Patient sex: M
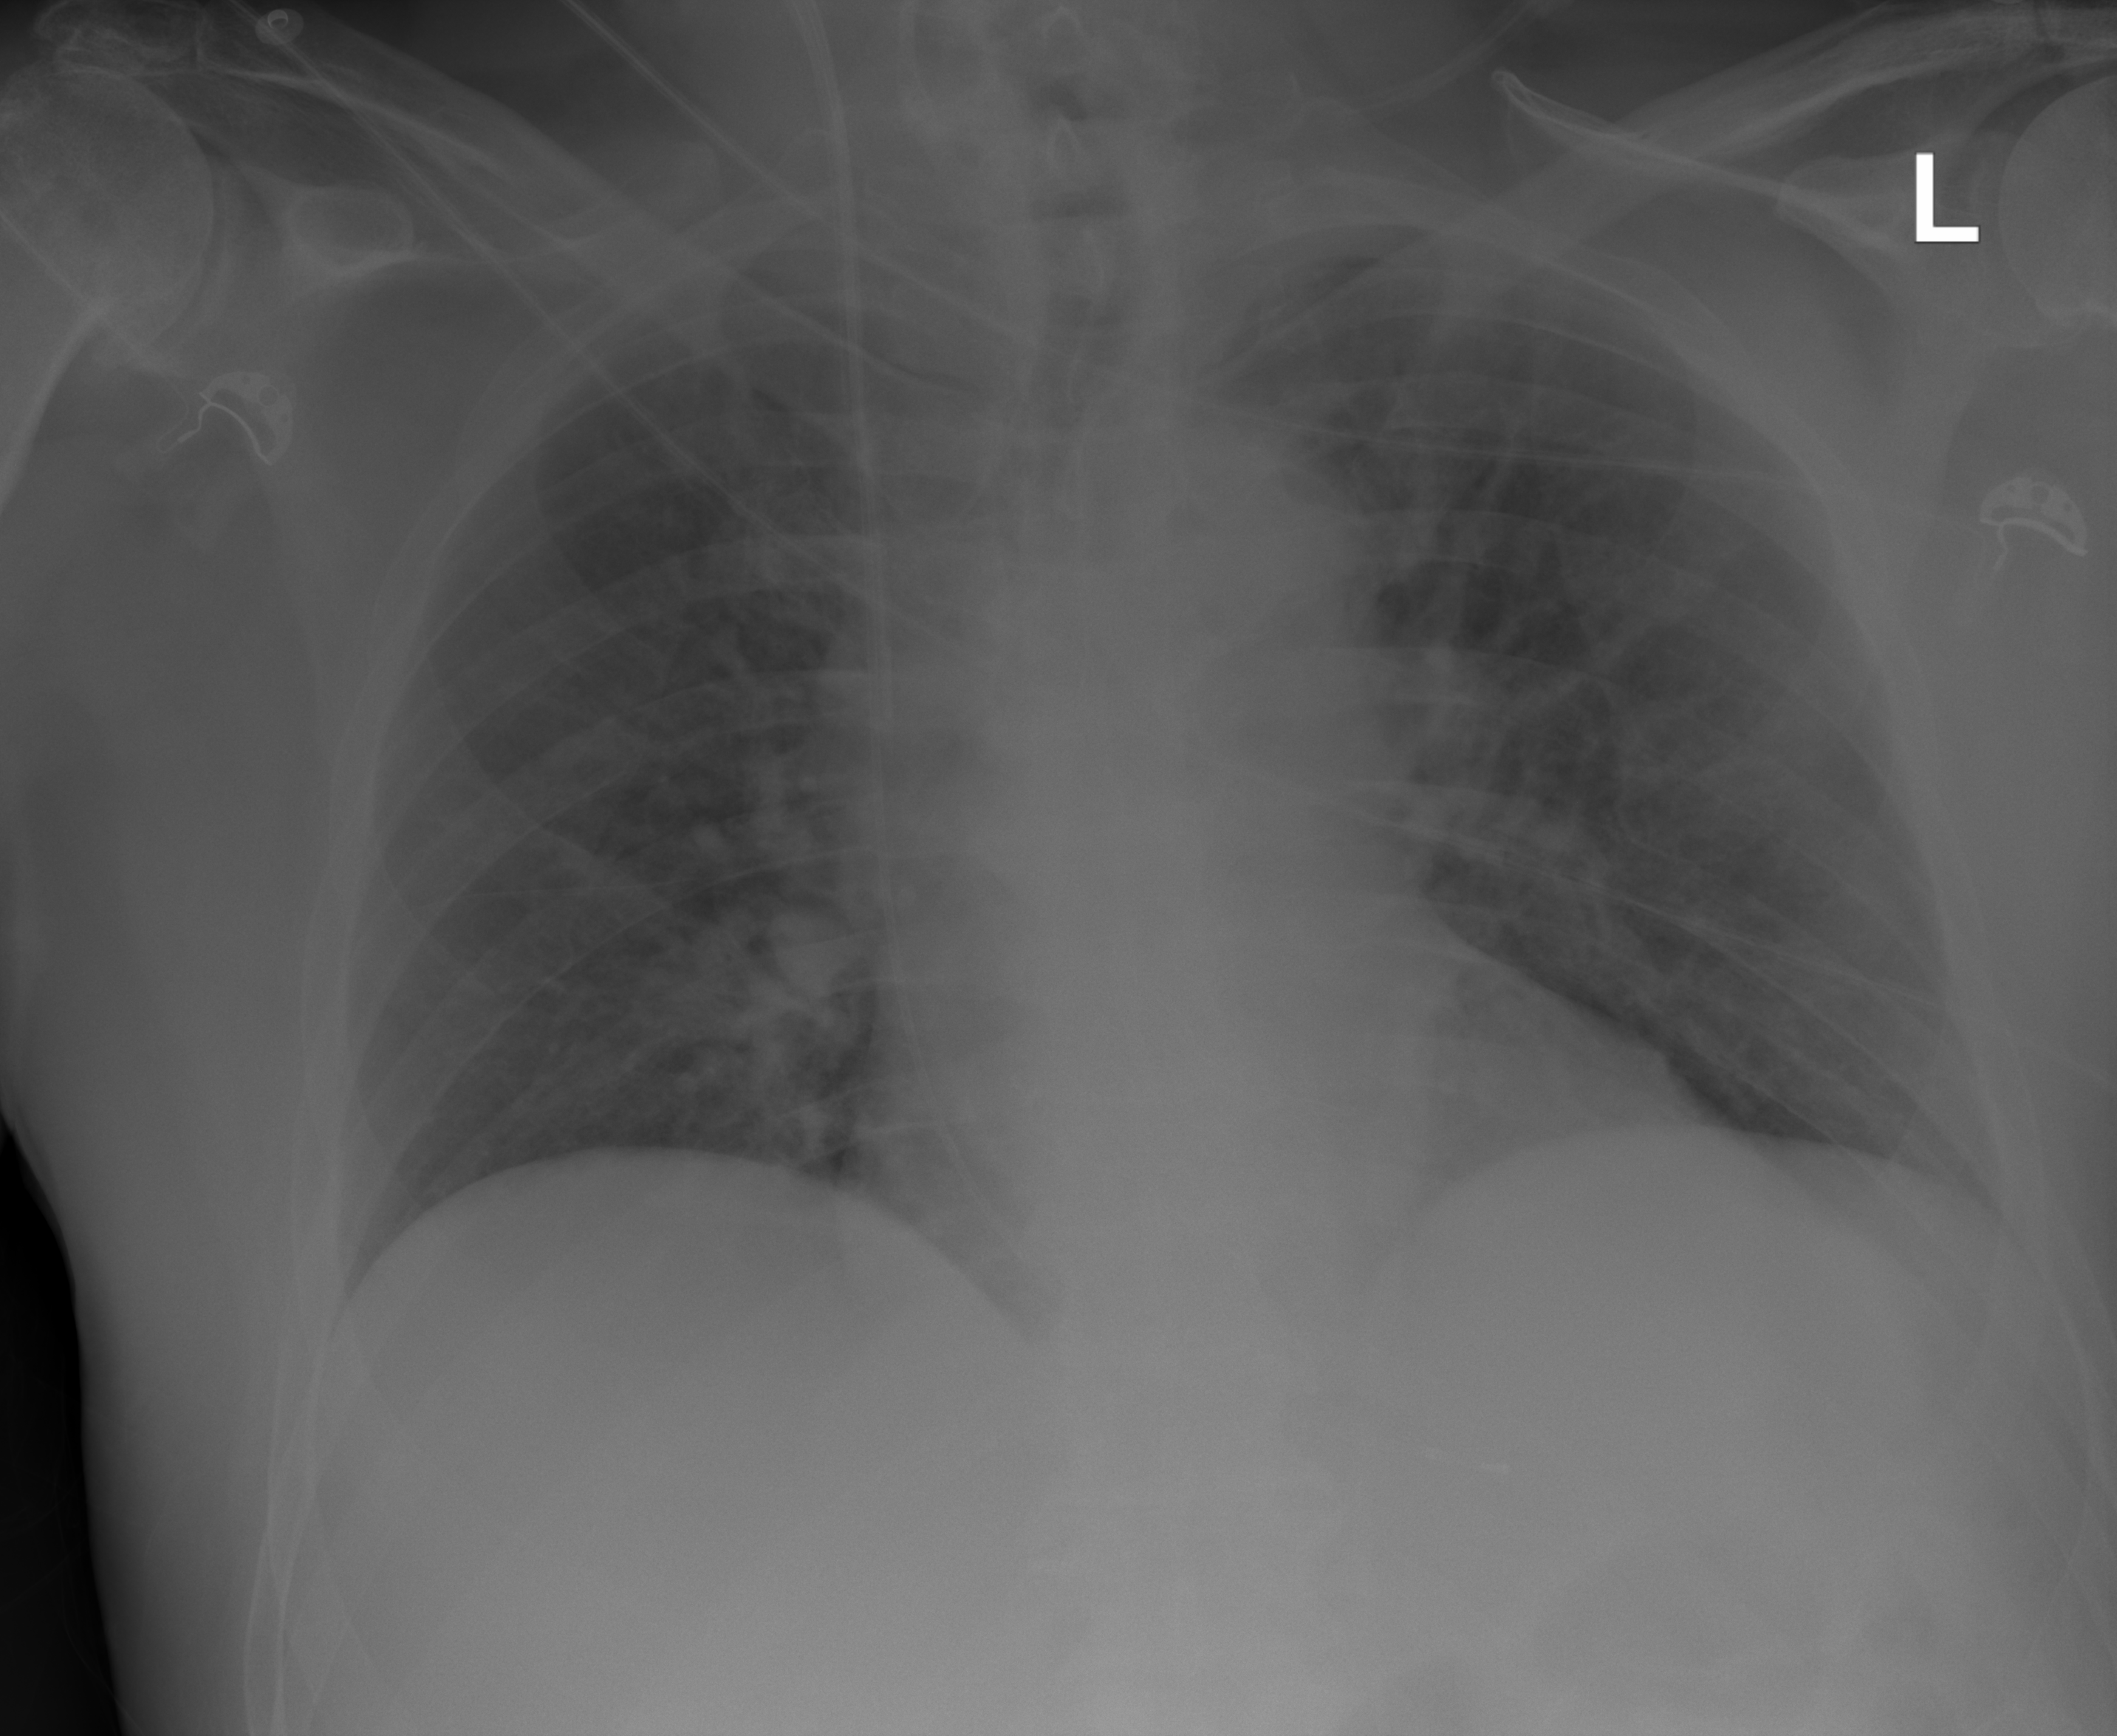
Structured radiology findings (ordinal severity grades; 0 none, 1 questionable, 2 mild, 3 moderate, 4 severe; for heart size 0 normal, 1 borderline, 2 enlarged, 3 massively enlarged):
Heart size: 0
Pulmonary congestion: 2
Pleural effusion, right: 0
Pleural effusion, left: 0
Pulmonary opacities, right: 0
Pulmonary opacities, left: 0
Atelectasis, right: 0
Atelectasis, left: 0